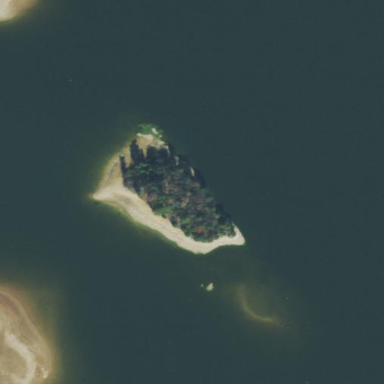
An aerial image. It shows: Island covered with woodland.